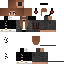
A female human skin with dark skin, wearing brown long hair dressed in a blue hoodie and black pants, featuring a closed mouth.